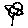
Label: flower